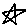
Label: star